Question: I want to do Sum of the Values in My Kendo Grid to Form its Total,
For that I am using a Kendo Grid Like,
'''
@(Html.Kendo().Grid<Invoice.Models.ViewModels.SupplementViewModel>()
.Name("Supplement")
.TableHtmlAttributes(new { style = "height:20px; " })
.Columns(columns =>
{
columns.Bound(p => p.SupplementID).Hidden(true);
columns.Bound(p => p.Description).Title("Description").Width(15);
columns.Bound(p => p.Nett).Title("Nett").Width(15).HtmlAttributes(new { @class="Currency"});
columns.Bound(p => p.Tax).Title("Tax").Width(15).HtmlAttributes(new { @class = "Currency" });
columns.Bound(p => p.GST_VAT).Title("GST_VAT").Width(15).HtmlAttributes(new { @class = "Currency" });
columns.Bound(p => p.ServiceTax).Title("ServiceTax").Width(15).HtmlAttributes(new { @class = "Currency" });
columns.Bound(p => p.ServiceFee).Title("ServiceFee").Width(15).HtmlAttributes(new { @class = "Currency" });
columns.Bound(p => p.Total).Title("Total").Width(15).HtmlAttributes(new { @class = "Currency" });
})
.Editable(editable => editable.Mode(GridEditMode.InCell))
.Navigatable()
.Sortable()
.Scrollable(scr => scr.Height(200))
.Scrollable()
.DataSource(dataSource => dataSource
.Ajax()
.Batch(true)
.ServerOperation(false)
.Events(events => events.Error("error_handler"))
.Model(model =>{
model.Id(p => p.ProductTypeCode);
})
.Create("Editing_Create", "Grid")
.Update("Editing_Update", "Grid")
.Destroy("Editing_Destroy", "Grid")
)
)
'''
Scenario is something Like this::

I want to Show the Sum of Values in "Total" depends on there changing,
How can It be done? Please help me on this.
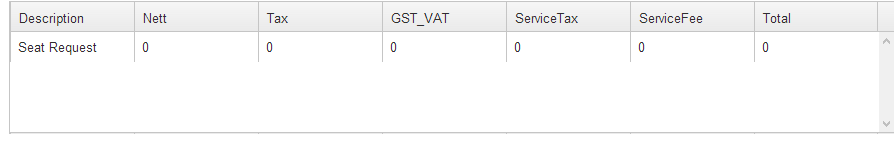
Answer: Finally I got something that I am using in my scenario, & its done manually using javascript::
'''
$("#Supplement").on('change', '.Currency > input[type="text"]', function () {
var row = $(this).closest("tr");
var temp = $(this).val();
var nett = parseFloat(row.find('input')[2].value);
var tax = parseFloat(row.find('input')[3].value);
var gst_vat = parseFloat(row.find('input')[4].value);
var servicetax = parseFloat(row.find('input')[5].value);
var servicefee = parseFloat(row.find('input')[6].value);
var total = nett + tax + gst_vat + servicetax + servicefee;
row.find('.TotalCurrency ')[0].textContent = total;
});
'''
If anyone having any new solution then please suggest, I will try to implement that in my application.